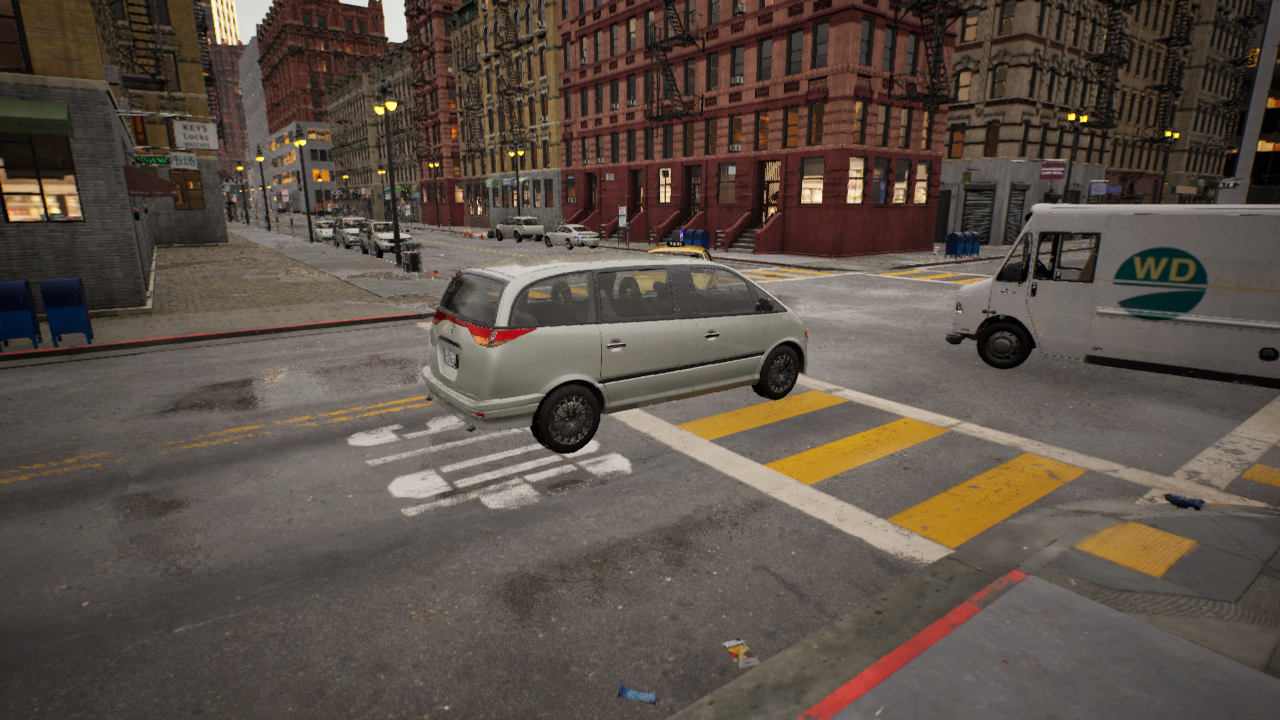
Venue: residential
Lighting: golden hour
Vehicle rig: minivan